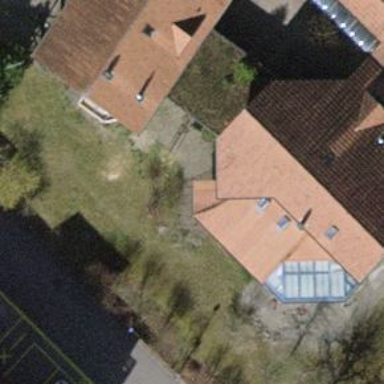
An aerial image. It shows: Terrace building.